Field crop: tomato
Growth stage: 1
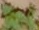
Species: solanum